Field crop: tomato
Growth stage: 2
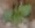
Species: solanum